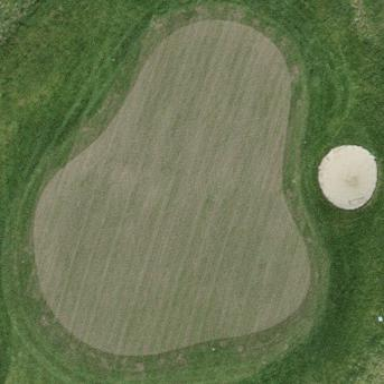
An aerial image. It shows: Green golf area with grass land use.